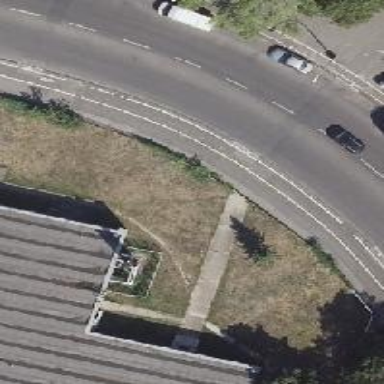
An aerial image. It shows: Asphalt sidewalk along the footway.